Question: I'M new newbie to crystal report and I'M having problems with deploying crystal reports to the production server.
This is a snap shoot to what is happening on the production server the headers and table's first rows are shifted down.

Any idea how to fix this ?
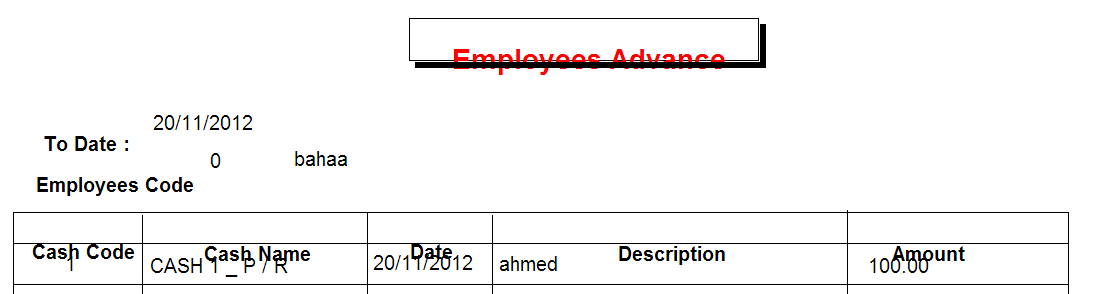
Answer: I found this response on another site:
This is actually a Crystal Reports bug which affects Version.
Iit (and probably earlier) version.
This bug is known to the CR team and they are going to solve it: <URL>
<URL>, you can download actual and previous versions of runtime.